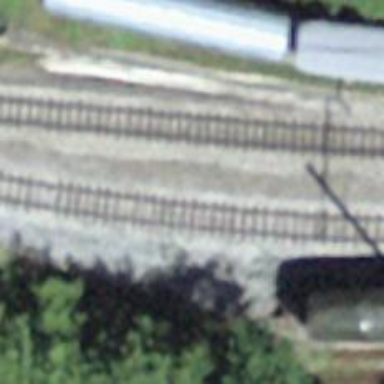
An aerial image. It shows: Narrow-gauge railway siding with electrified contact line. The siding has one track.